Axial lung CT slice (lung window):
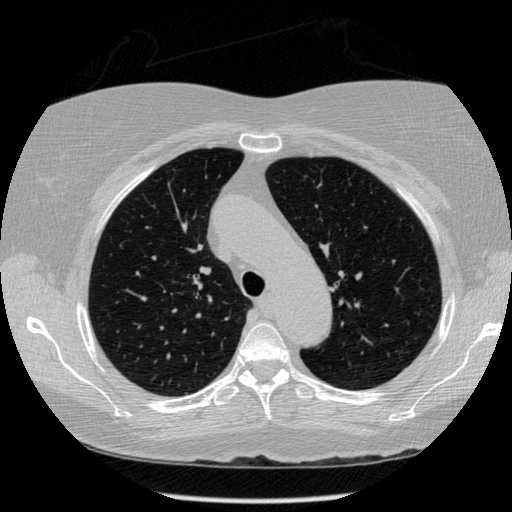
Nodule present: no